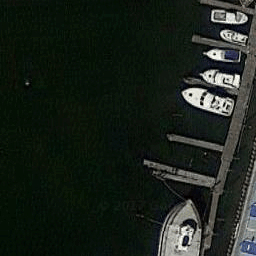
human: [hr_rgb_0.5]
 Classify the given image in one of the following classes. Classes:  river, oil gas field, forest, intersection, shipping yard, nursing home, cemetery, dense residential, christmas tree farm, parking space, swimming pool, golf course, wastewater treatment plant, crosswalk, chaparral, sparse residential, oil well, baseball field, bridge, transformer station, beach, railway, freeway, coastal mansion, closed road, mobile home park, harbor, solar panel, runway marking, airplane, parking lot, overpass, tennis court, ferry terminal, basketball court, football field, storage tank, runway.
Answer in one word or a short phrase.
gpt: harbor